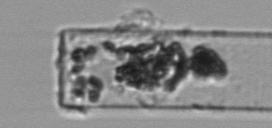
Label: Guinardia_flaccida